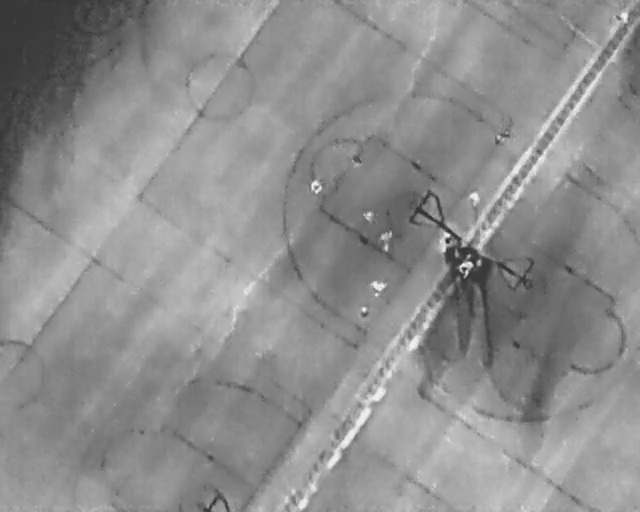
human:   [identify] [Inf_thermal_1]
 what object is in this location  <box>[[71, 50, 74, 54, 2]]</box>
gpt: <ref>1 large person at the right</ref>

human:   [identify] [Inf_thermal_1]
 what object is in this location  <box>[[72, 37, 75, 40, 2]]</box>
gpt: <ref>1 medium person at the right</ref>